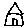
Label: house